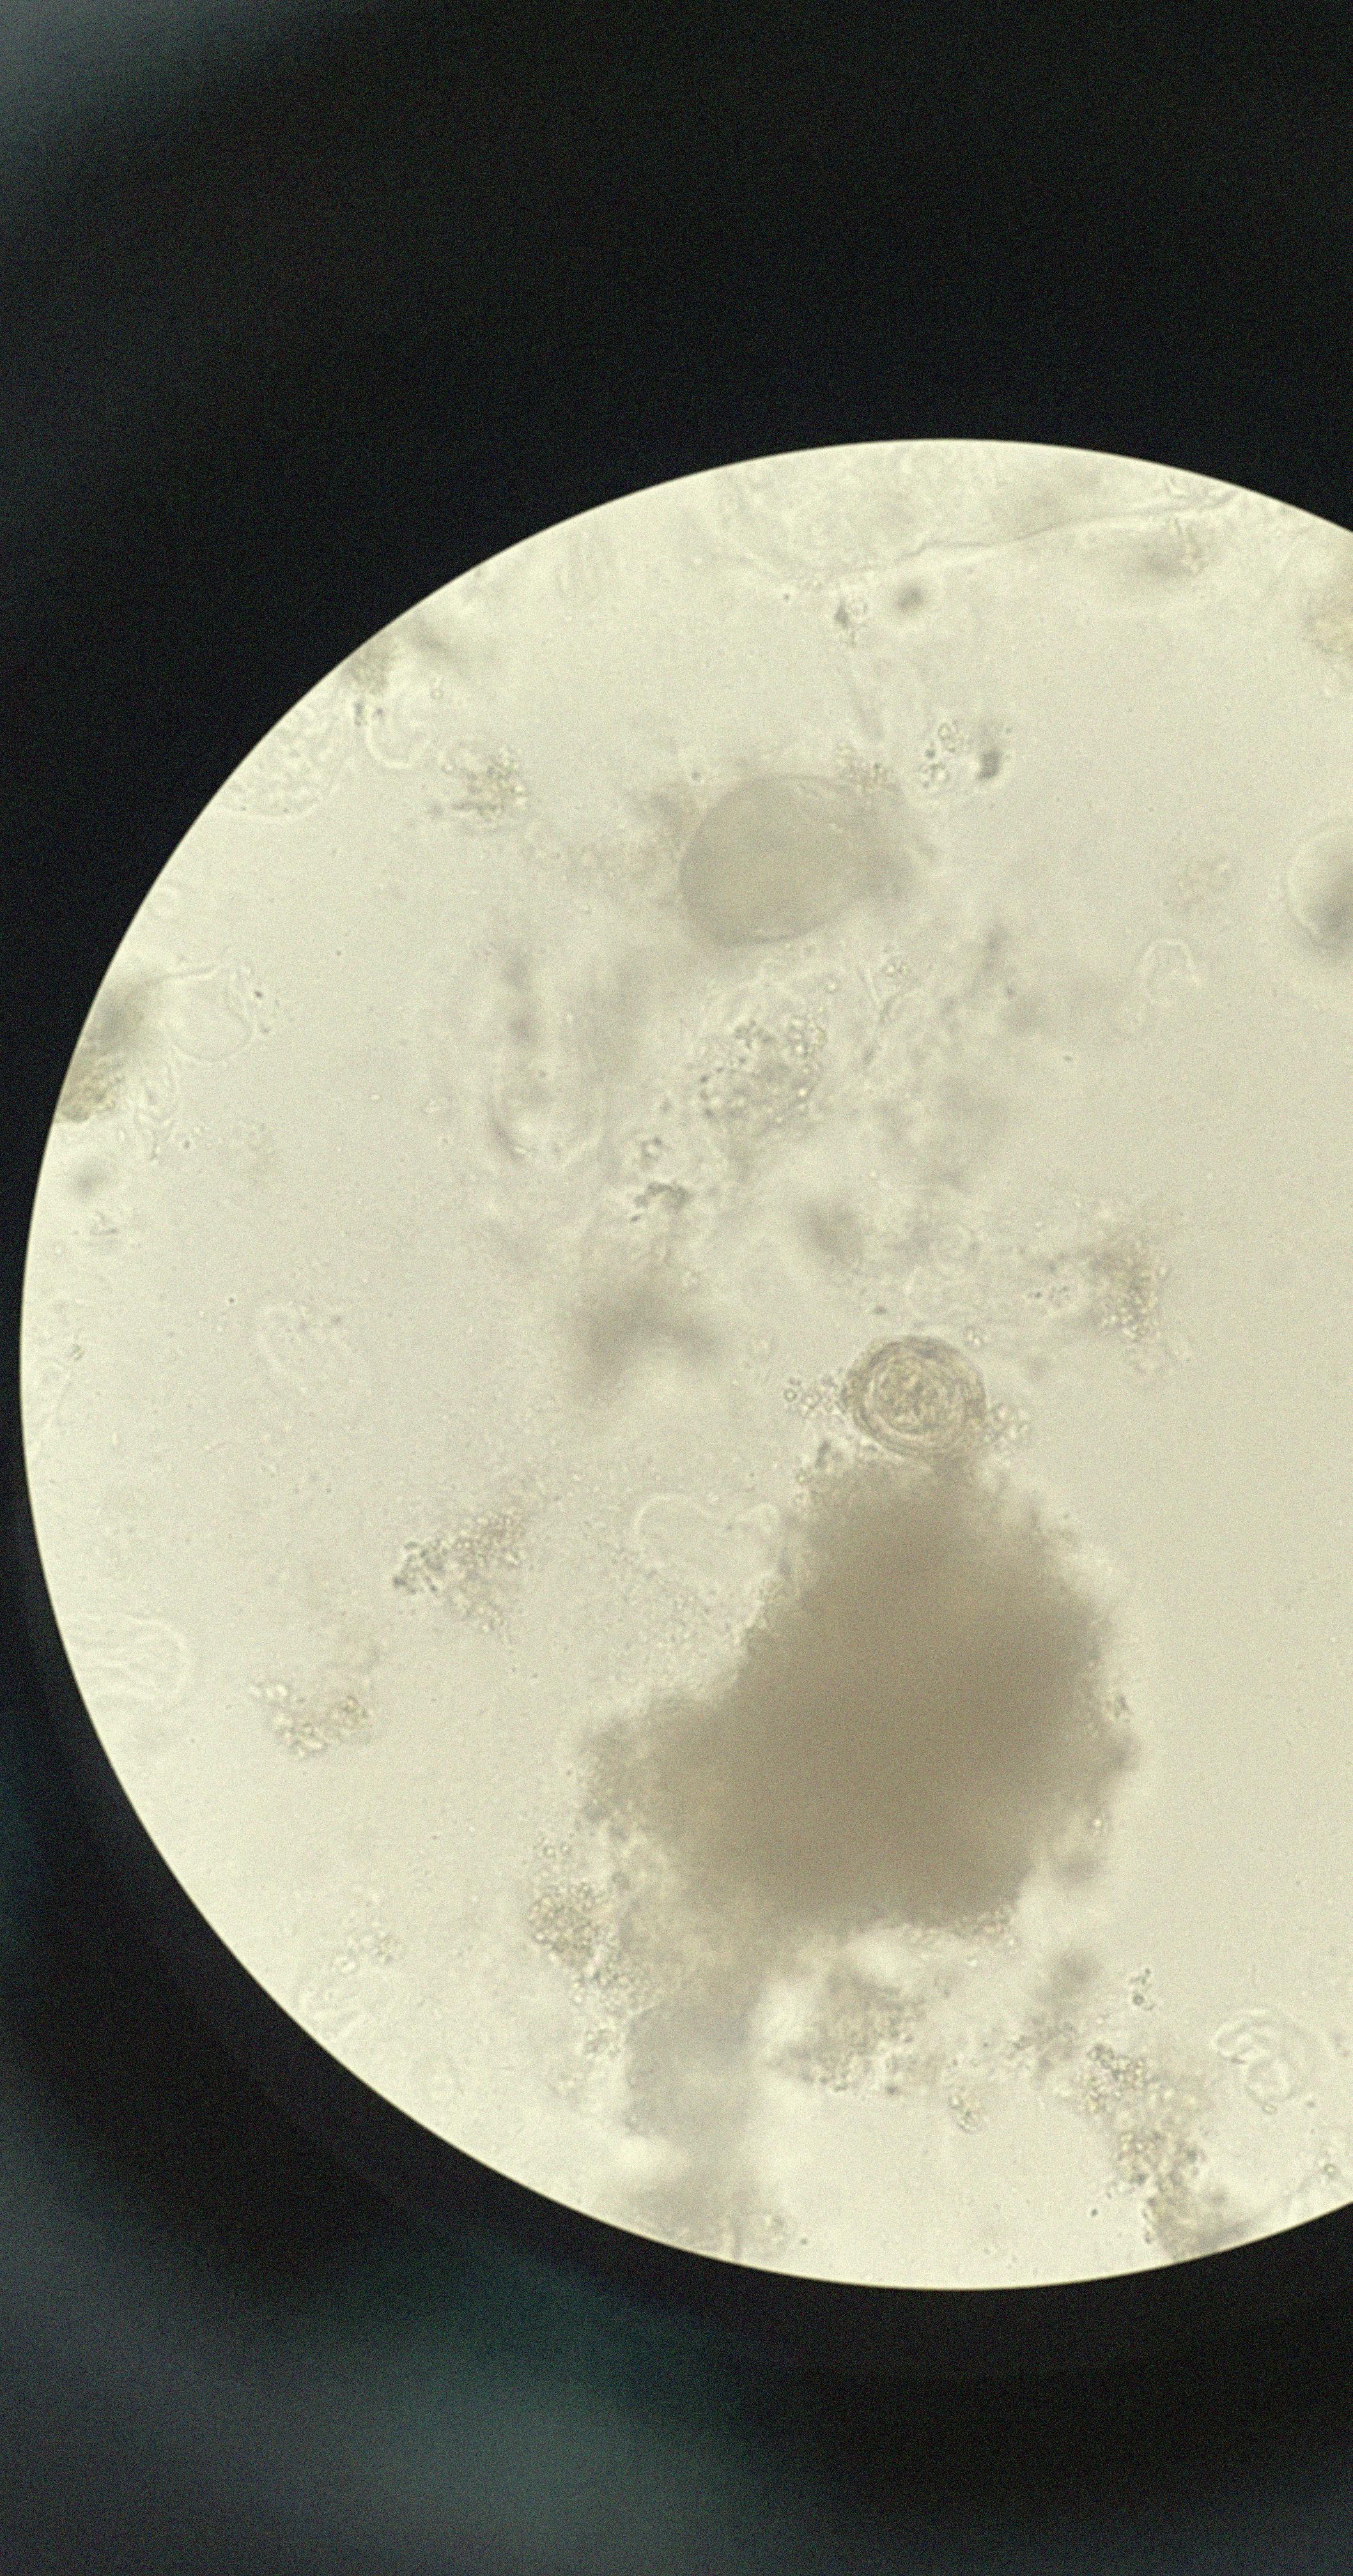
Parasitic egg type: Hymenolepis nana